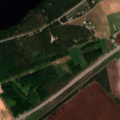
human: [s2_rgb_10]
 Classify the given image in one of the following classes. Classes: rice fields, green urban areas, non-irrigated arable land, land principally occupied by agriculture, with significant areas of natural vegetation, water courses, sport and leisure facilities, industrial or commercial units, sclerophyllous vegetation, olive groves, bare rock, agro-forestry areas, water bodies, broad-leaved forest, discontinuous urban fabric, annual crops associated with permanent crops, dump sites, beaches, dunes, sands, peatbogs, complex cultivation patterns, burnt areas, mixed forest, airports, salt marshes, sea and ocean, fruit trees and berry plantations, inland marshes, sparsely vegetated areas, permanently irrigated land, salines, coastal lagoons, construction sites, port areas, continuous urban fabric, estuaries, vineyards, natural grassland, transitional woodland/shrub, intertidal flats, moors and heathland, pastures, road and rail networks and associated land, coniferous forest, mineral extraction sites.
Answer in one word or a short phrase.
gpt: mineral extraction sites, non-irrigated arable land, land principally occupied by agriculture, with significant areas of natural vegetation, coniferous forest, mixed forest, peatbogs, water bodies